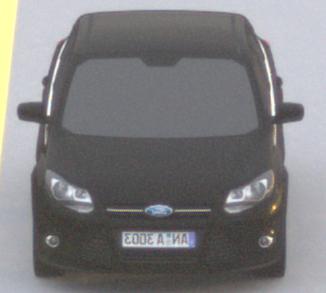
Make: Ford
Model: Focus 1.6 Ti-VCT
Detailed model: Focus (III)
Model produced from: 2011/09
Model produced until: 2014/09
Doors: 5
Color: black
Road condition: dry road
Daytime: sunrise or sunset
Contrast: low contrast